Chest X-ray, PA view. Patient: 62 years old, sex F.
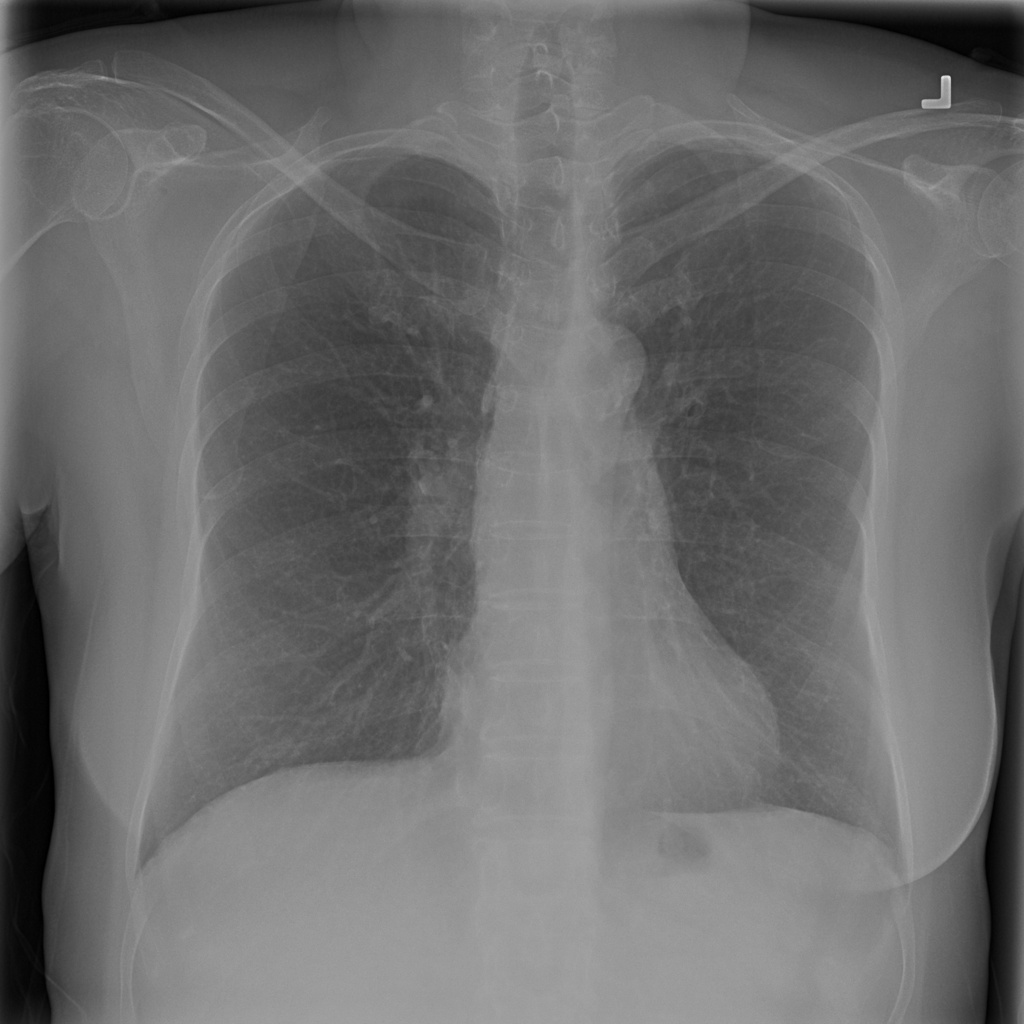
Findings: Fibrosis